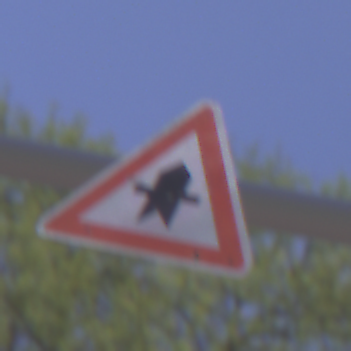
Verkehrszeichen: Vorfahrt
Umgebung: Outdoor, RoadRail
Tageszeit: Midday
Wetter: Clear
Licht: Natural
Jahreszeit: NotSpecified
Kontrast: HighContrast